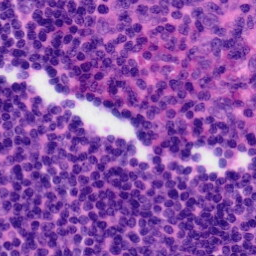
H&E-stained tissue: Tonsil